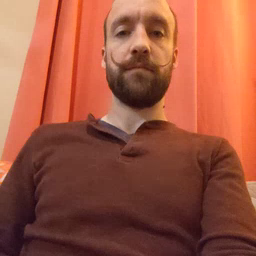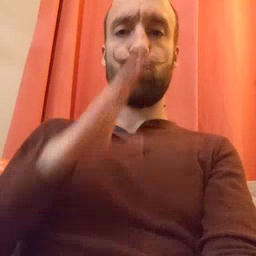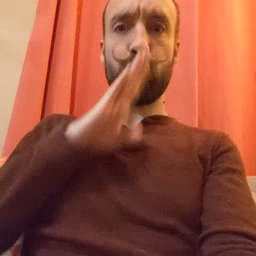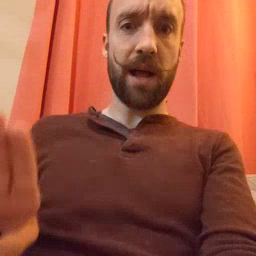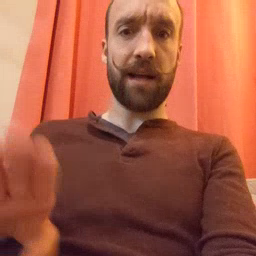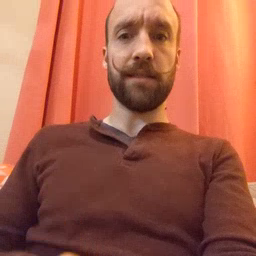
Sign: quiet